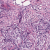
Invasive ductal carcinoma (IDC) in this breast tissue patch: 1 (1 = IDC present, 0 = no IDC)